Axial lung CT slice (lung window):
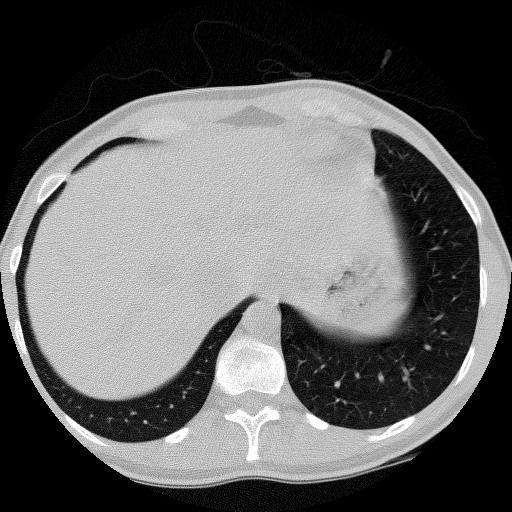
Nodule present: no